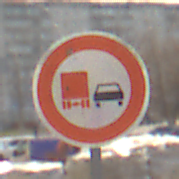
Verkehrszeichen: UeberholverbotKraftfahrzeuge
Umgebung: Outdoor, Urban
Tageszeit: MorningAfternoon
Wetter: PartlyCloudy
Licht: Natural
Jahreszeit: NotSpecified
Kontrast: HighContrast